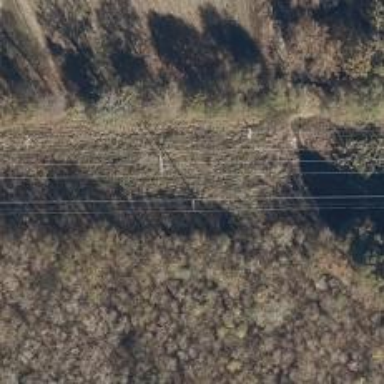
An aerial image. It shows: Power pole.